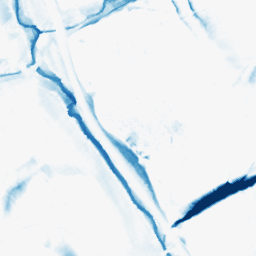
Category: morphological
Decomposition family: morphological_diamond
Decomposition parameters: operation: closing
radius: 15
Upsampling method: bicubic
Upsampling parameters: scale: 4
Upsampling scale: 4